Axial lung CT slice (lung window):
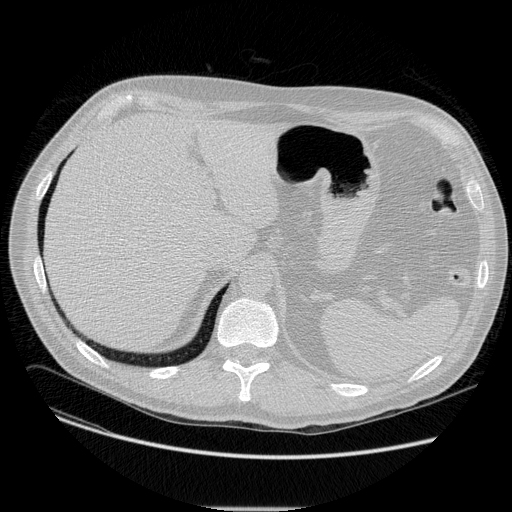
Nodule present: no